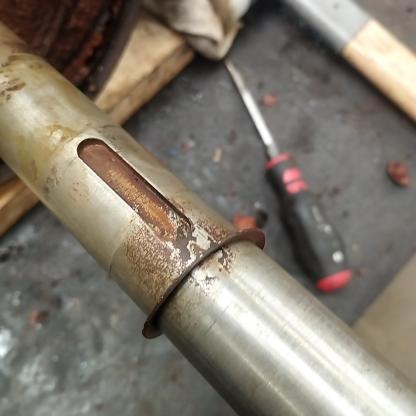
Klasa: inne